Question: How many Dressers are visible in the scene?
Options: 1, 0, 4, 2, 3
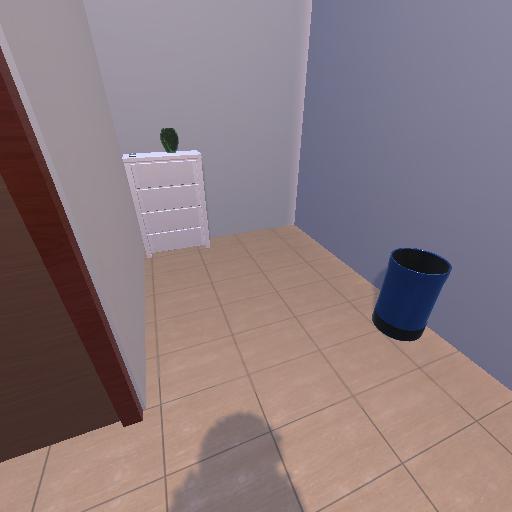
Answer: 1